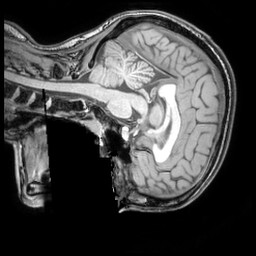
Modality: T1w
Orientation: sagittal
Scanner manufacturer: philips
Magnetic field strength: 3 T
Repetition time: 0.008105 s
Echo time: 0.003714 s